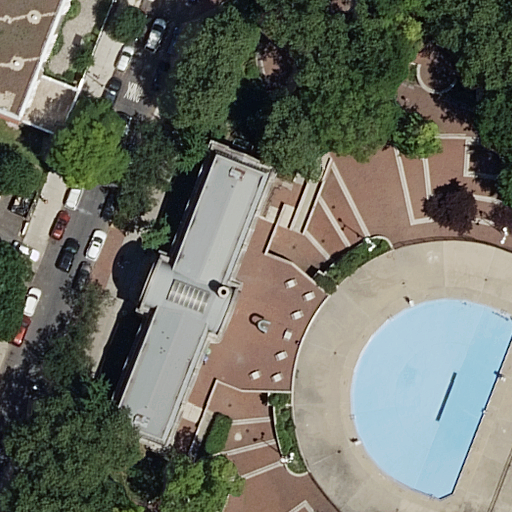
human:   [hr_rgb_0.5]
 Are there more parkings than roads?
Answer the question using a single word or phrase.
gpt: no

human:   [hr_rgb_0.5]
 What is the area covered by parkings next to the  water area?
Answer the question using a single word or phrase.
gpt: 139m2

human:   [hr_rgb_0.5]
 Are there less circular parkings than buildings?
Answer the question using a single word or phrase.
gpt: yes

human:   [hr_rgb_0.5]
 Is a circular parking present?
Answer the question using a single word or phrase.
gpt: no

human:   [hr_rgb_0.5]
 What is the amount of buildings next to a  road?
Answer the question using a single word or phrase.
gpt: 2

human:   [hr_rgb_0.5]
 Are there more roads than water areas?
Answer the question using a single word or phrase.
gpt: yes

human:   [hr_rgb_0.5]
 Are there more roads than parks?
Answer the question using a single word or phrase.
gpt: yes

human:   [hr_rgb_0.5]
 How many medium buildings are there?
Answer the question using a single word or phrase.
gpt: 0

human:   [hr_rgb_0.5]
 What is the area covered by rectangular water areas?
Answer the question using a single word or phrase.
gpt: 0m2

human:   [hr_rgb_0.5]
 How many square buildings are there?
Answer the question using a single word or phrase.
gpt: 0

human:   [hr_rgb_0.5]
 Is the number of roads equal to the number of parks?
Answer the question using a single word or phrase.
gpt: no

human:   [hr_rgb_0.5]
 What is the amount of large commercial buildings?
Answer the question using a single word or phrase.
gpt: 0

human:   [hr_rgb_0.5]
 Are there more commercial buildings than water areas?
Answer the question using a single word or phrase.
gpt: no

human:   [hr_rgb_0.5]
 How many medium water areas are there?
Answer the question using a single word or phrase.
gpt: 0

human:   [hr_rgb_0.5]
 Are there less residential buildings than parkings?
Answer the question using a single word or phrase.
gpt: no

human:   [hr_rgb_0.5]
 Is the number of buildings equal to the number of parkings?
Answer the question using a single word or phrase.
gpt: no

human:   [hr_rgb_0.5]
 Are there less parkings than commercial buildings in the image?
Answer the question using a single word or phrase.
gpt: no

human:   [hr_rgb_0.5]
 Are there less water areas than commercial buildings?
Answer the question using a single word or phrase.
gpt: no

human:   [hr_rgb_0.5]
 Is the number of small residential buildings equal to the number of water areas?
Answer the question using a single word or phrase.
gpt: no

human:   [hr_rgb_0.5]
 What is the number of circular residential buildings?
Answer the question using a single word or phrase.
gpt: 0

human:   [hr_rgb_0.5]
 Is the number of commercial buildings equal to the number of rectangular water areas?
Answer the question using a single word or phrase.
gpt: yes

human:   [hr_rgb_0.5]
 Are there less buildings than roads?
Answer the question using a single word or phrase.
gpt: no

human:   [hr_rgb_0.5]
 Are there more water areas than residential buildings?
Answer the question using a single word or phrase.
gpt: no

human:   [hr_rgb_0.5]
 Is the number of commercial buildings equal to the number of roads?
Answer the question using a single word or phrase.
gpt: no

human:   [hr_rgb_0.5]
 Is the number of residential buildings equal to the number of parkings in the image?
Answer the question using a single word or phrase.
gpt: no

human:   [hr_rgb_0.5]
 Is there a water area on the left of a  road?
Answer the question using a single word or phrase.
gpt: no

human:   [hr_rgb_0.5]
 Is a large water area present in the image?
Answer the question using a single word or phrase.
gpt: yes

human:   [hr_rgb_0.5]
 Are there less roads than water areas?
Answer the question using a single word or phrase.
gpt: no

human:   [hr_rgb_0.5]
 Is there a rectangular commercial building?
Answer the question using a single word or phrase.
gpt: no

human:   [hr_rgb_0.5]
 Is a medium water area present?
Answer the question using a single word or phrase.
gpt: no

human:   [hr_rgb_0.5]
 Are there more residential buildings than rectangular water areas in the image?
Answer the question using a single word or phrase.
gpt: yes

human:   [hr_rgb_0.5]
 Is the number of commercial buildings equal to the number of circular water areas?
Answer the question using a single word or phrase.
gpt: yes

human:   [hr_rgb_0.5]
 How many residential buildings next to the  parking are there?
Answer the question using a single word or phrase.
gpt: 2

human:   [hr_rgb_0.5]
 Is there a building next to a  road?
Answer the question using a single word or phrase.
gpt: yes

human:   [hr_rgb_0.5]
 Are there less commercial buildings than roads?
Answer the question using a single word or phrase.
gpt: yes

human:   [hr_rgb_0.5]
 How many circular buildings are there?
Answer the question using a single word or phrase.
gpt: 0